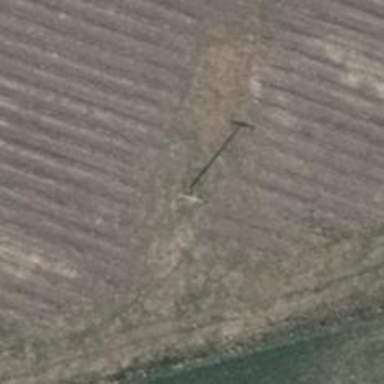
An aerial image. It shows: Power pole.